Question: What i'm basically trying to do is, to make similar layout in C# Windows Form:

But I've tried like ten times with different codes but nothing seems to work. At last, i tried to create the same layout through the design view, I had my icons stored in a image list and the Image List was assigned to the List View. If i create a group named "BIOS", add a single item named "BIOS Type" and afterwards add a Sub Item "Insyde" ( see the image above ), only the group name is shown, the item and sub item is missing. I basically need to do this through coding, but it won't even work with design view.
My Code:
'''
ListViewGroup group = new ListViewGroup("Computer", HorizontalAlignment.Left);
group.Header = "Computer Info";
listView.Groups.Add(group);
//= new ListViewItem(string name, int ImageIndex, ListViewGroup GroupName);
ListViewItem Item = new ListViewItem("Test", 3, group);
Item.Text = "Check";
listView.Items.Add(Item);
'''
The View Property is set to "Details". This only displays the group header "Computer Info", no items .-.
I would be highly thankful if you anyone can help me with this, I'm stuck with this since 90 minutes -.-
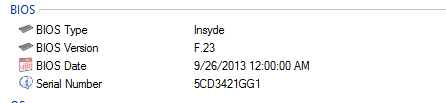
Answer: There is a 'View' property to a ListView that can be one of five different settings - make sure that is set to the 'Details' option. (For more information on the different options click <URL>.
You will also need an ImageList if you don't have one already - add images to it and then add it as the SmallImageList property of the ListView to be able to assign items images.
The first column will be the text for your item. For the remaining columns you will need sub-items for each item - in the order that you want them displayed.
In order to show sub items you will need to ensure that there are enough columns in the columns collection to show all of them - one for the title and image of each item and then one each for the sub-items.
Sorry if you knew some of this already, just trying to cover any possible issues you may have. Hope this helps.